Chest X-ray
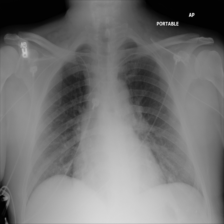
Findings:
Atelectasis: negative
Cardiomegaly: negative
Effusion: negative
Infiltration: negative
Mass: negative
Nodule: negative
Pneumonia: negative
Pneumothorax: negative
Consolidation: negative
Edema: negative
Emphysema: negative
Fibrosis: negative
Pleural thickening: negative
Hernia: negative